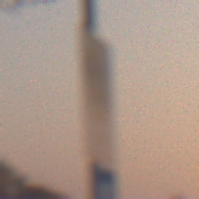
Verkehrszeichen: BeginnZone20
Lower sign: SackgasseFussgaengerDurchlaessig
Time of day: SunriseSunset
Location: Outdoor (Urban)
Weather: Clear
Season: NotSpecified
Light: Natural